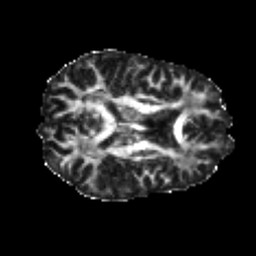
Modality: FA
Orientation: axial
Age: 23
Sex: male
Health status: healthy
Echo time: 0.074 s